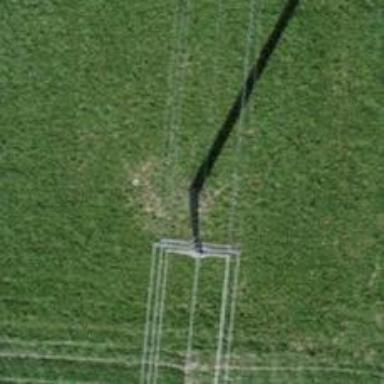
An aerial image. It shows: Power tower.